Question: I tried to apply barchart using L.minichart in my map. When I use my own data from database it didnt follow my data. here is my code

'''
<script src="https://unpkg.com/leaflet@1.3.4/dist/leaflet.js"
integrity="sha512-nMMmRyTVoLYqjP9hrbed9S+FzjZHW5gY1TWCHA5ckwXZBadntCNs8kEqAWdrb9O7rxbCaA4lKTIWjDXZxflOcA=="
crossorigin=""></script>
<script src="assets/js/leaflet-panel-layers-master/src/leaflet-panel-layers.js"></script>
<script src="assets/js/leaflet.ajax.js"></script>
<script src="https://unpkg.com/leaflet.minichart/dist/leaflet.minichart.min.js" charset="utf-8"></script>
<script type="text/javascript">
var map = L.map('mapid').setView([-7.<PHONE>, <PHONE>], 11);
var LayerKita = L.tileLayer('https://api.mapbox.com/styles/v1/{id}/tiles/{z}/{x}/{y}?access_token={accessToken}', {
attribution: 'Map data &copy; <a href="https://www.openstreetmap.org/copyright">OpenStreetMap</a> contributors, Imagery ©️ <a href="https://www.mapbox.com/">Mapbox</a>',
maxZoom: 18,
id: 'mapbox/streets-v11',
tileSize: 512,
zoomOffset: -1,
accessToken: TOKEN
});
map.addLayer(LayerKita);
//ASKES
<?php
$getKecamatan=$db->ObjectBuilder()->get('kecamatan');
foreach ($getKecamatan as $row) {
$db->where('kode_kecamatan',$row->kode_kecamatan);
$db->where("kartu_jaminan", 'ASKES%', 'like');
$db->get('disabilitas');
$dataAskes[$row->kode_kecamatan]=$db->count;
}
?>
var Askes = <?=json_encode($dataAskes)?>;
//BPJS
<?php
$getKecamatan=$db->ObjectBuilder()->get('kecamatan');
foreach ($getKecamatan as $row) {
$db->where('kode_kecamatan',$row->kode_kecamatan);
$db->where("kartu_jaminan", 'BPJS%', 'like');
$db->get('disabilitas');
$dataBPJS[$row->kode_kecamatan]=$db->count;
}
?>
var BPJS = <?=json_encode($dataBPJS)?>;
//KIS
<?php
$getKecamatan=$db->ObjectBuilder()->get('kecamatan');
foreach ($getKecamatan as $row) {
$db->where('kode_kecamatan',$row->kode_kecamatan);
$db->where("kartu_jaminan", 'KIS%', 'like');
$db->get('disabilitas');
$dataKIS[$row->kode_kecamatan]=$db->count;
}
?>
var KIS = <?=json_encode($dataKIS)?>;
//Jamkesmas
<?php
$getKecamatan=$db->ObjectBuilder()->get('kecamatan');
foreach ($getKecamatan as $row) {
$db->where('kode_kecamatan',$row->kode_kecamatan);
$db->where("kartu_jaminan", 'Jamkesmas%', 'like');
$db->get('disabilitas');
$dataJamkesmas[$row->kode_kecamatan]=$db->count;
}
?>
var Jamkesmas = <?=json_encode($dataJamkesmas)?>;
//Jamkesda
<?php
$getKecamatan=$db->ObjectBuilder()->get('kecamatan');
foreach ($getKecamatan as $row) {
$db->where('kode_kecamatan',$row->kode_kecamatan);
$db->where("kartu_jaminan", 'Jamkesda%', 'like');
$db->get('disabilitas');
$dataJamkesda[$row->kode_kecamatan]=$db->count;
}
?>
var Jamkesda = <?=json_encode($dataJamkesda)?>;
//Jamkesos
<?php
$getKecamatan=$db->ObjectBuilder()->get('kecamatan');
foreach ($getKecamatan as $row) {
$db->where('kode_kecamatan',$row->kode_kecamatan);
$db->where("kartu_jaminan", 'Jamkesos%', 'like');
$db->get('disabilitas');
$dataJamkesos[$row->kode_kecamatan]=$db->count;
}
?>
var Jamkesos = <?=json_encode($dataJamkesos)?>;
//Jamkesus
<?php
$getKecamatan=$db->ObjectBuilder()->get('kecamatan');
foreach ($getKecamatan as $row) {
$db->where('kode_kecamatan',$row->kode_kecamatan);
$db->where("kartu_jaminan", 'Jamkesus%', 'like');
$db->get('disabilitas');
$dataJamkesus[$row->kode_kecamatan]=$db->count;
}
?>
var Jamkesus = <?=json_encode($dataJamkesus)?>;
//Tidak memiliki jaminan
<?php
$getKecamatan=$db->ObjectBuilder()->get('kecamatan');
foreach ($getKecamatan as $row) {
$db->where('kode_kecamatan',$row->kode_kecamatan);
$db->where("kartu_jaminan", NULL, 'IS');
$db->get('disabilitas');
$dataTidakJaminan[$row->kode_kecamatan]=$db->count;
}
?>
var TidakJaminan = <?=json_encode($dataTidakJaminan)?>;
<?php
$getKecamatan=$db->ObjectBuilder()->get('kecamatan');
foreach ($getKecamatan as $row) {
?>
<?php
$arrayKecBarChart[]='{
location: ['.$row->latitude_kec.','.$row->longitude_kec.'],
nama: "'.$row->nama_kecamatan.'",
ASKES: '.$dataAskes[$row->kode_kecamatan].',
BPJS: '.$dataBPJS[$row->kode_kecamatan].',
KIS: '.$dataKIS[$row->kode_kecamatan].',
Jamkesmas: '.$dataJamkesmas[$row->kode_kecamatan].',
Jamkesda: '.$dataJamkesda[$row->kode_kecamatan].',
Jamkesos: '.$dataJamkesos[$row->kode_kecamatan].',
Jamkesus: '.$dataJamkesus[$row->kode_kecamatan].',
TidakJaminan: '.$dataTidakJaminan[$row->kode_kecamatan].'
}';
}
?>
var bars =
[<?=implode(',', $arrayKecBarChart);?>]
// script bar chart coba dari github
bars.forEach(bar => {
var options = {
data: {
'dataPoint1': bar.ASKES / 5,
'dataPoint2': bar.BPJS / 5,
'dataPoint3': bar.KIS / 5,
'dataPoint3': bar.Jamkesmas / 5,
'dataPoint4': bar.Jamkesda / 5,
'dataPoint5': bar.Jamkesos / 5,
'dataPoint6': bar.Jamkesus / 5,
'dataPoint7': bar.TidakJaminan / 5
},
chartOptions: {
'dataPoint1': {
fillColor: '#FEE5D9',
minValue: 0,
maxValue: 20,
maxHeight: 20,
displayText: function (value) {
return value.toFixed(2);
}
},
'dataPoint2': {
fillColor: '#FCAE91',
minValue: 0,
maxValue: 20,
maxHeight: 20,
displayText: function (value) {
return value.toFixed(2);
}
},
'dataPoint3': {
fillColor: '#FB6A4A',
minValue: 0,
maxValue: 20,
maxHeight: 20,
displayText: function (value) {
return value.toFixed(2);
}
},
'dataPoint4': {
fillColor: '#d44000',
minValue: 0,
maxValue: 20,
maxHeight: 20,
displayText: function (value) {
return value.toFixed(2);
}
},
'dataPoint5': {
fillColor: '#CB181D',
minValue: 0,
maxValue: 150,
maxHeight: 20,
displayText: function (value) {
return value.toFixed(2);
}
},
'dataPoint6': {
fillColor: '#ffc996',
minValue: 0,
maxValue: 20,
maxHeight: 20,
displayText: function (value) {
return value.toFixed(2);
}
},
'dataPoint7': {
fillColor: '#845460',
minValue: 0,
maxValue: 20,
maxHeight: 20,
displayText: function (value) {
return value.toFixed(2);
}
},
'dataPoint8': {
fillColor: '#81b214',
minValue: 0,
maxValue: 20,
maxHeight: 150,
displayText: function (value) {
return value.toFixed(2);
}
}
},
weight: 1,
color: '#000000',
}
var barChartMarker = L.minichart(bar.location, {data: [1, 2, 3, 4, 5, 6, 7, 8], maxValues: 8});
map.addLayer(barChartMarker);
console.log(barChartMarker);
})
</script>
'''
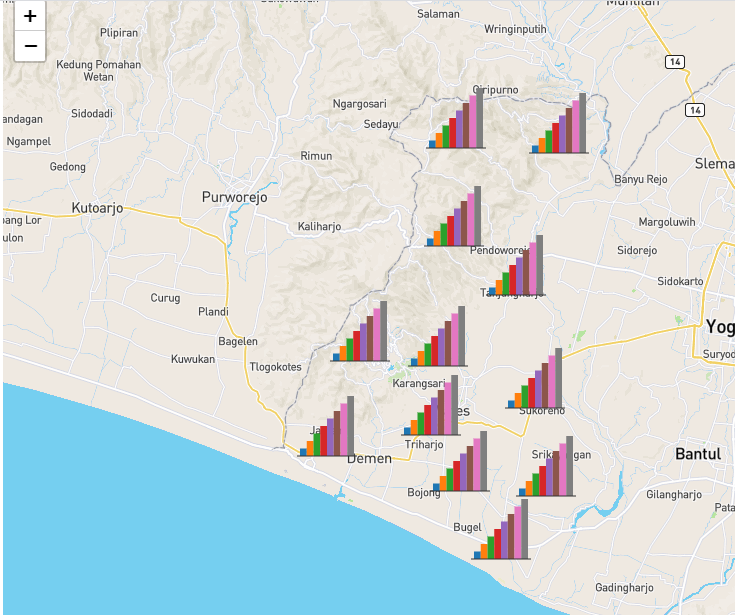
Answer: You are not appling your data to the barChar:
'''
var barChartMarker = L.minichart(bar.location, {data: [1, 2, 3, 4, 5, 6, 7, 8], maxValues: 8});
'''
use:
'''
var barChartMarker = L.minichart(bar.location, options);
'''
## Update
You need to pass an of numbers in the data property:
'''
var options = {
data: [
bar.ASKES / 5,
bar.BPJS / 5,
bar.KIS / 5,
bar.Jamkesmas / 5,
bar.Jamkesda / 5,
bar.Jamkesos / 5,
bar.Jamkesus / 5,
bar.TidakJaminan / 5
],
'''
and then use 'var barChartMarker = L.minichart(bar.location, options);'